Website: lowes
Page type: cart
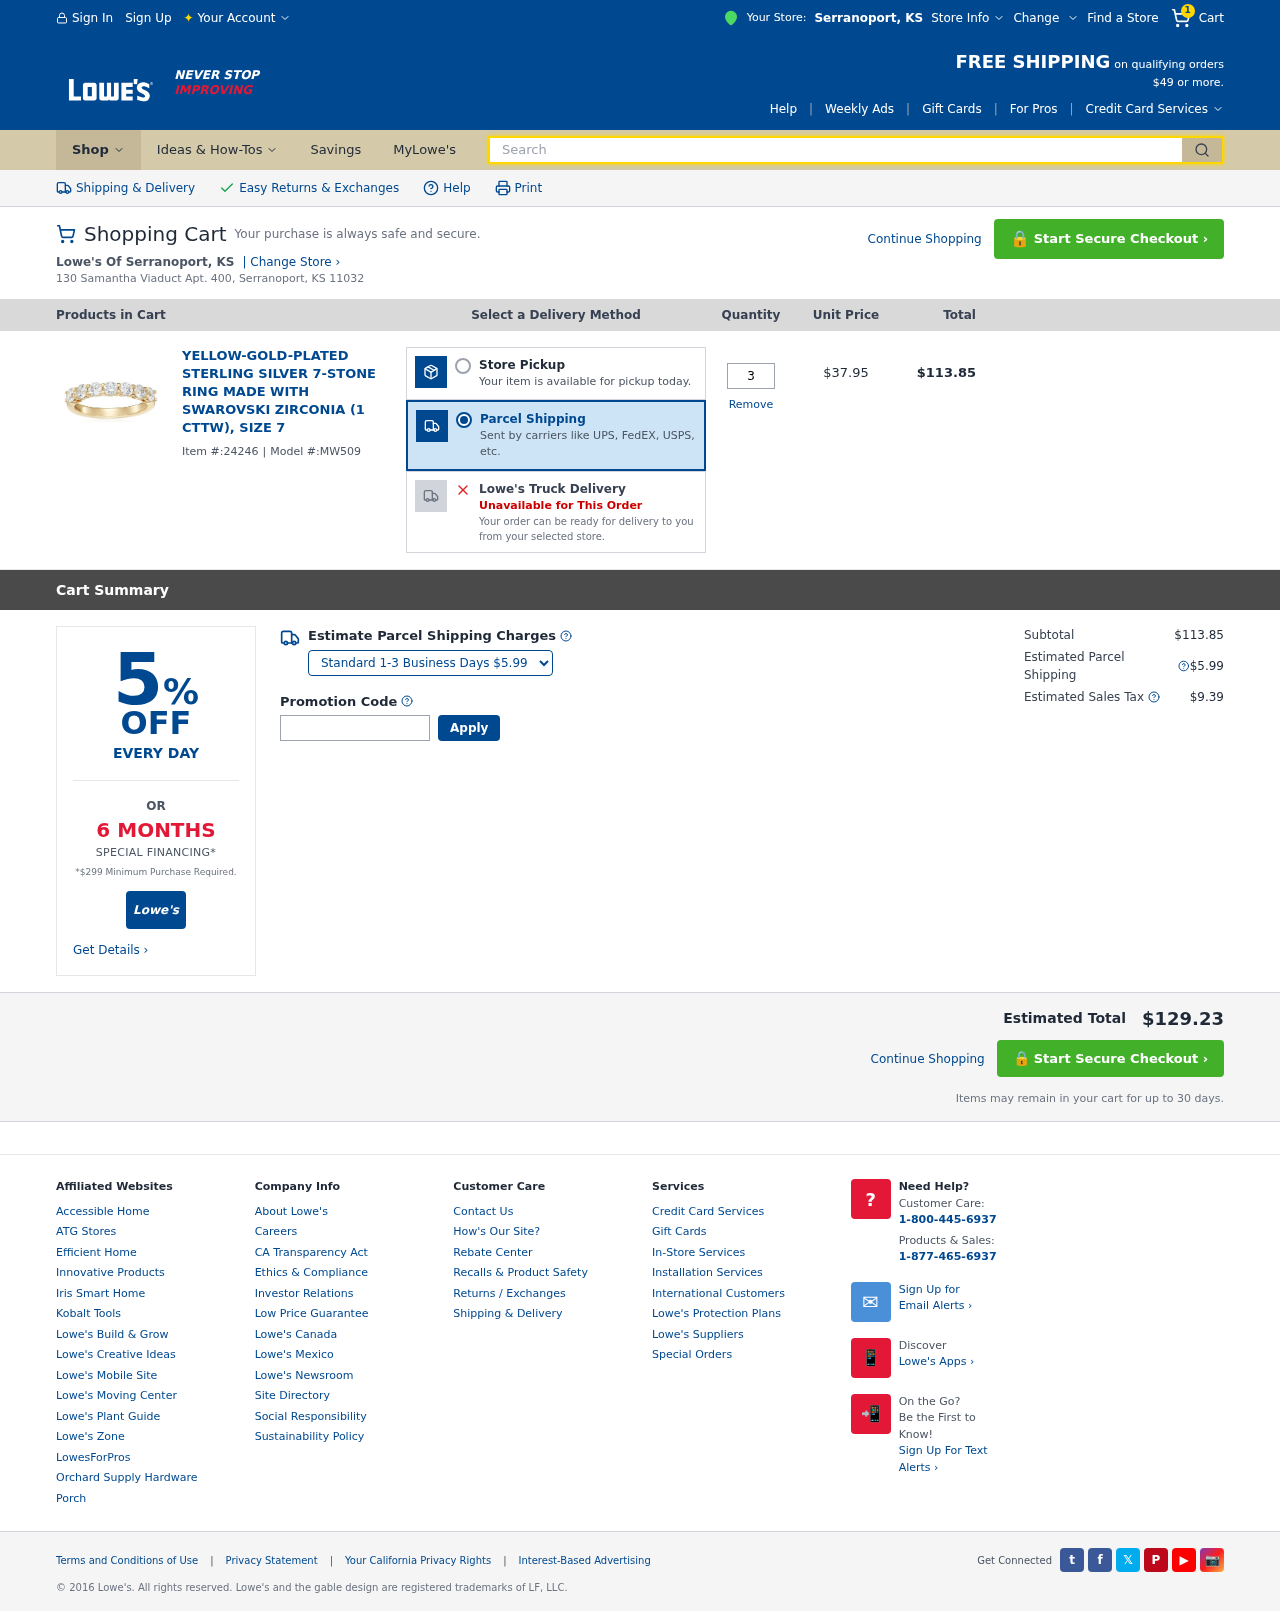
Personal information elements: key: PII_CITY
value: Serranoport
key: PII_STATE_ABBR
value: KS
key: PII_STREET
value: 130 Samantha Viaduct Apt. 400
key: PII_CITY_STATE_ZIP
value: Serranoport, KS 11032
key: PII_PROMO_CODE
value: HOLIDAY48
Product elements: key: PRODUCT1_NAME
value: Yellow-Gold-Plated Sterling Silver 7-Stone Ring made with Swarovski Zirconia (1 cttw), Size 7
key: PRODUCT1_PRICE
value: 37.95
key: PRODUCT1_QUANTITY
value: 3
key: PRODUCT1_ITEM_ID
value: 24246
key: PRODUCT1_MODEL_ID
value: MW509
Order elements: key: ORDER_NUM_ITEMS
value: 1
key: ORDER_ITEM_TOTAL
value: $113.85
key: ORDER_SUBTOTAL
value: $113.85
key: ORDER_SHIPPING_COST
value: $5.99
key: ORDER_TAX
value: $9.39
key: ORDER_TOTAL
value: $129.23
Search elements: key: HEADER_SEARCH
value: Search